Question: I need to create a layout like this:
, I'm trying to do this using gridlayout, but it I cannot find the correct method. Can anyone please give me some guidance? Thanks!
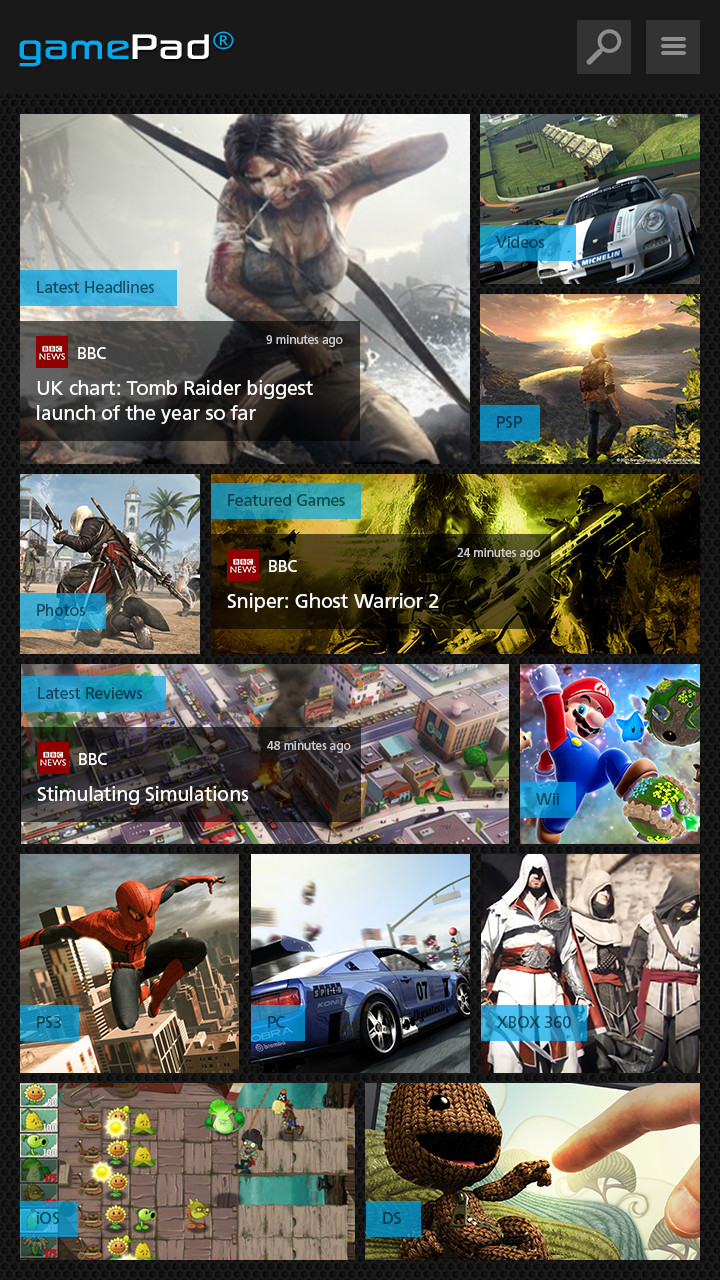
Answer: I guess that the most straightforward way is combining and 'LinearLayouts', setting different 'weights' to its subviews.
This code snippet could be a start point.-
'''
<LinearLayout
android:layout_width="match_parent"
android:layout_height="100dp" >
<RelativeLayout
android:layout_width="wrap_content"
android:layout_height="match_parent"
android:layout_weight="1"
android:background="@color/green"
android:layout_margin="5dp" >
</RelativeLayout>
<LinearLayout
android:layout_width="wrap_content"
android:layout_height="match_parent"
android:layout_weight="1"
android:orientation="vertical" >
<RelativeLayout
android:layout_width="match_parent"
android:layout_height="wrap_content"
android:layout_weight="1"
android:layout_margin="5dp"
android:background="@color/orange" >
</RelativeLayout>
<RelativeLayout
android:layout_width="match_parent"
android:layout_height="wrap_content"
android:layout_weight="1"
android:layout_margin="5dp"
android:background="@color/green" >
</RelativeLayout>
</LinearLayout>
</LinearLayout>
<LinearLayout
android:layout_width="match_parent"
android:layout_height="100dp" >
<RelativeLayout
android:layout_width="wrap_content"
android:layout_height="match_parent"
android:layout_margin="5dp"
android:layout_weight="0.5"
android:background="@color/orange" >
</RelativeLayout>
<RelativeLayout
android:layout_width="wrap_content"
android:layout_height="match_parent"
android:layout_margin="5dp"
android:layout_weight="1"
android:background="@color/black" >
</RelativeLayout>
</LinearLayout>
'''
Which results in a layout like this.-

<URL> looks promising as well.